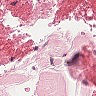
Metastatic tissue present: no